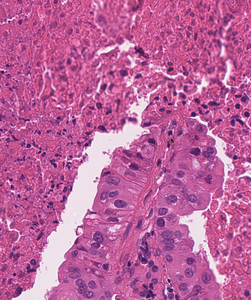
Tumor epithelial tissue: yes
Tumor-associated stroma tissue: yes
Normal tissue: no